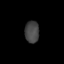
Tissue: lung
Cell type: Epithelial cells
Senescence score: 0.1577
Nuclear area (px): 307
Mean DAPI intensity: 68.277